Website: lowes
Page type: billing-address
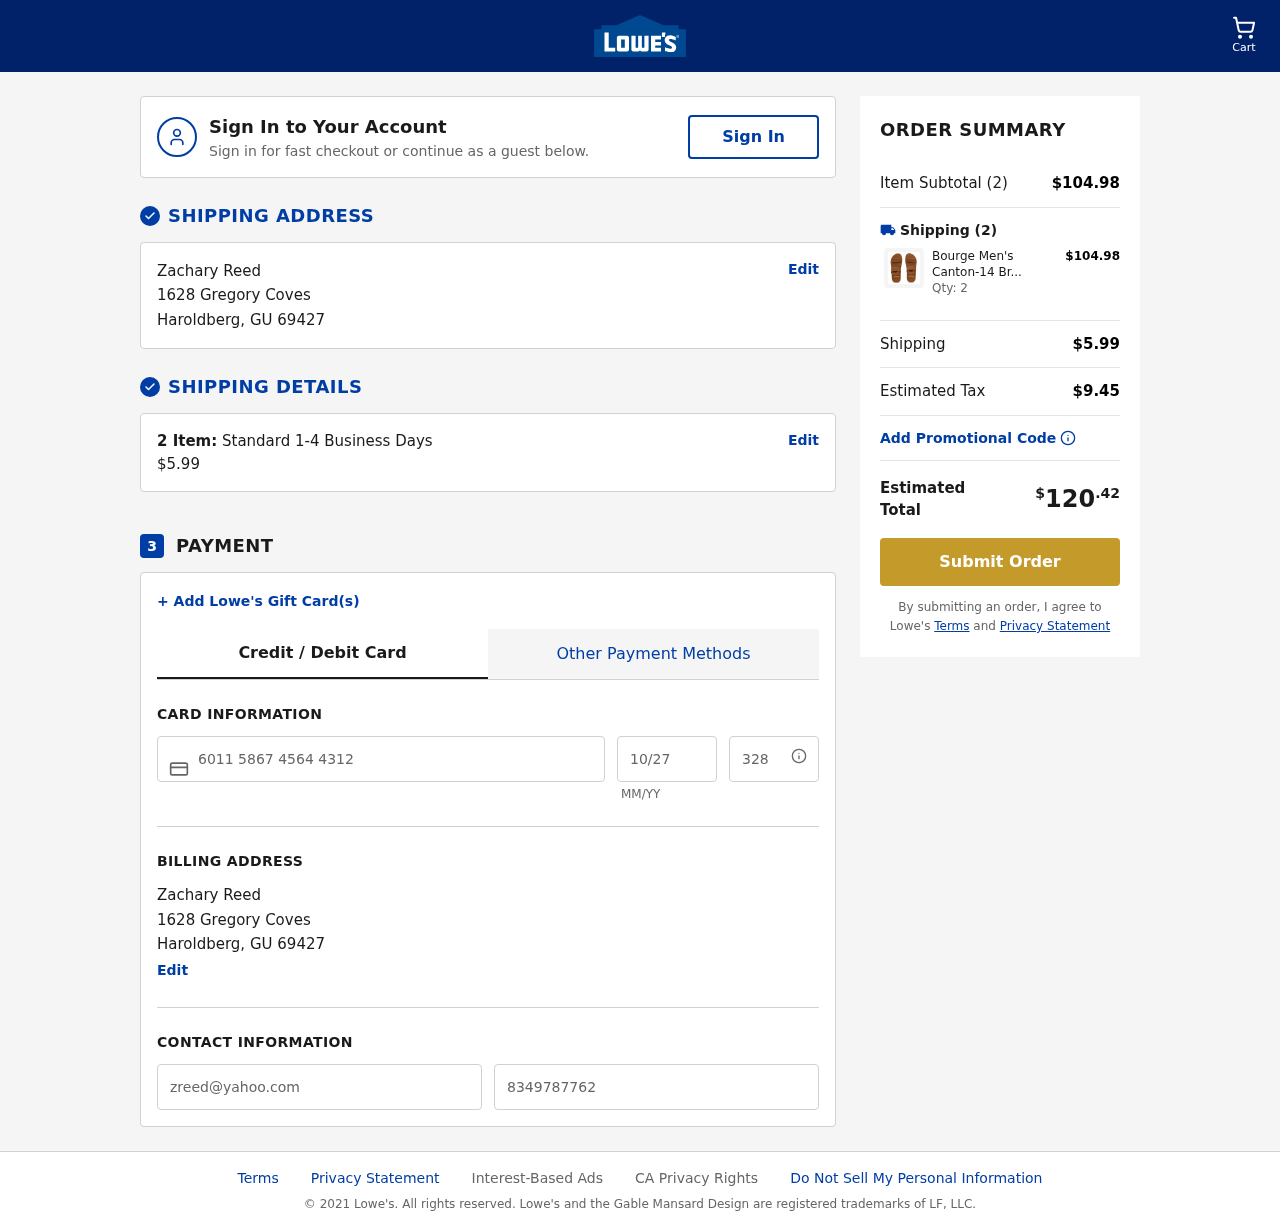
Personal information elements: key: PII_CARD_CVV
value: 328
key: PII_CARD_EXPIRY
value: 10/27
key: PII_CARD_NUMBER
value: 6011 5867 4564 4312
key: PII_CITY
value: Haroldberg
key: PII_EMAIL
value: zreed@yahoo.com
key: PII_FULLNAME
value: Zachary Reed
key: PII_PHONE
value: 8349787762
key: PII_POSTCODE
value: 69427
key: PII_STATE_ABBR
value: GU
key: PII_STREET
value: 1628 Gregory Coves
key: PII_FULLNAME2
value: Zachary Reed
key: PII_CITY2
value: Haroldberg
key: PII_STATE_ABBR2
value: GU
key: PII_POSTCODE_FULL
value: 69427
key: PII_POSTCODE_NUMERIC
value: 69427
Product elements: key: PRODUCT1_NAME
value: Bourge Men's Canton-14 Brown Floaters-7 UK (41 EU) (8 US) (Canton-14-07)
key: PRODUCT1_PRICE
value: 52.49
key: PRODUCT1_QUANTITY
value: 2
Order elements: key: ORDER_NUM_ITEMS
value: Cart
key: ORDER_NUM_ITEMS
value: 2 Item:
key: ORDER_NUM_ITEMS
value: Item Subtotal (2)
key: ORDER_SHIPPING_COST
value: $5.99
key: ORDER_SUBTOTAL
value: $104.98
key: ORDER_TAX
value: $9.45
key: ORDER_TOTAL
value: $120.42